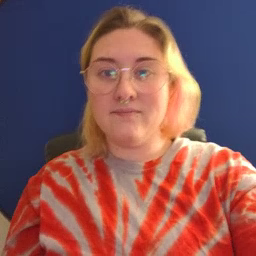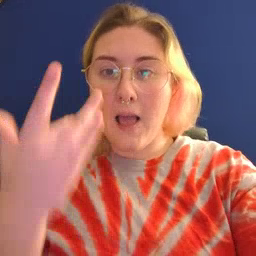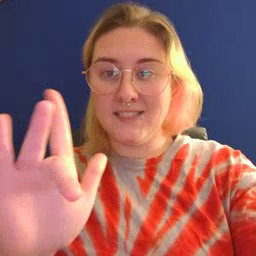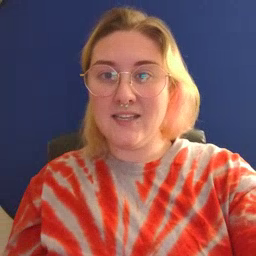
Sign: empty